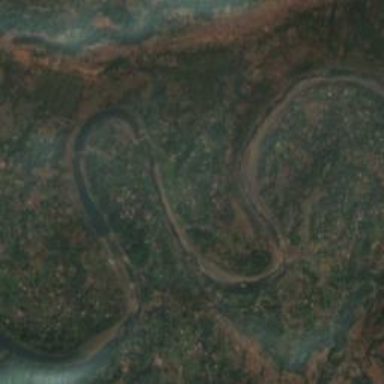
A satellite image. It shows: Beautiful river scene.